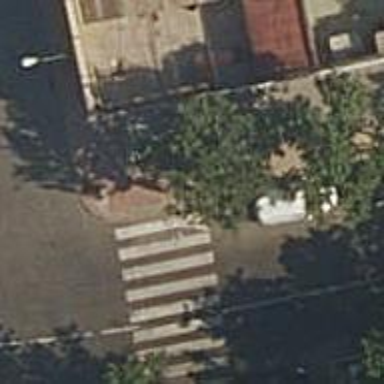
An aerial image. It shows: Sidewalk.